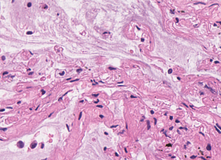
Tumor epithelial tissue: no
Tumor-associated stroma tissue: no
Normal tissue: yes